Question: : Before you read anything, the desired end-result is illustrated in the image below, otherwise refer to the <URL>. , I would like to only use CSS and not modify the DOM structure.
The icons must be aligned completely to the right (hence the '.pull-right'), but the icons must be (Sometimes some icons must not appear, so they are '.hidden', like the '.fa-undo' icon in the second row).
'<i>'''
The icons must not make the textarea go down (no margin on top of the textarea).
Hopefully, the WIDTH of the textarea would be dynamic and not statically put to 'width: 90%;' for example. It should take as much width as possible, without interfering with the vertical icon stack.
Here is the end result that I want (in a perfect world this would be done using CSS and the same HTML DOM I provided)

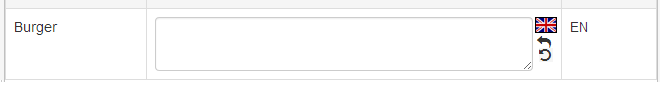
Answer: Fixed here : <URL>
What was lacking when I asked this question was the 'clear:right;' and the use of '<div>' (or 'display: block;')
Here is the CSS (if you're too lazy to open the JSFiddle) with the addition of the boostrap class 'pull-right' on the div.icons
'''
textarea.hover-edit {
width: 90% !important;
}
div.icons {
width: 10% !important;
}
div.icons > div > i.fa {
margin-top: 4px;
margin-right: 4px;
}
div.icons > div.action-icon-right {
float:right;
clear:right;
}
'''